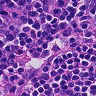
Metastatic tissue present: no